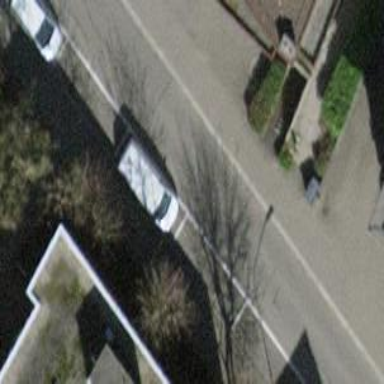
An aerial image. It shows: Parking lane for vehicles.